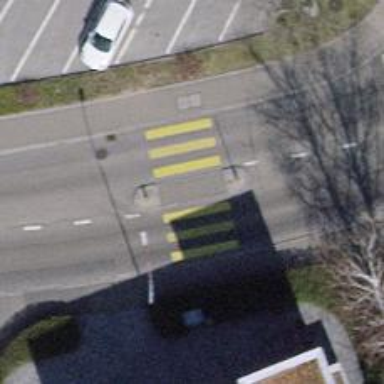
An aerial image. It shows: Marked road crossing with pedestrian island.